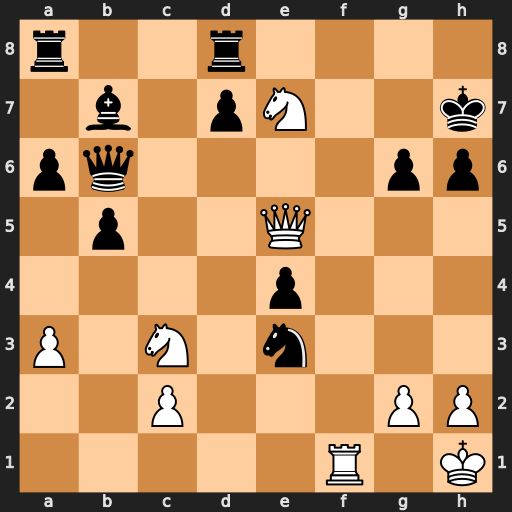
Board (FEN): r2r4/1b1pN2k/pq4pp/1p2Q3/4p3/P1N1n3/2P3PP/5R1K
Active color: w
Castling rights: -
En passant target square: -
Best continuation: Rf7#